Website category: game
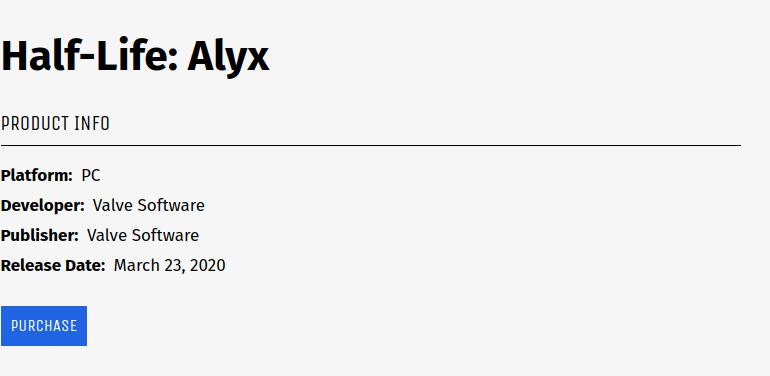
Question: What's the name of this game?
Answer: Half-Life: Alyx

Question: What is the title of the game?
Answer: Half-Life: Alyx

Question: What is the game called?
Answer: Half-Life: Alyx

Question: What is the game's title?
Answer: Half-Life: Alyx

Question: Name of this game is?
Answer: Half-Life: Alyx

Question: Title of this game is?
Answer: Half-Life: Alyx

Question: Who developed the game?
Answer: Valve Software

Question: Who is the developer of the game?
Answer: Valve Software

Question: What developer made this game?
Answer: Valve Software

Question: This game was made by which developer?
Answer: Valve Software

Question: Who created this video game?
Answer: Valve Software

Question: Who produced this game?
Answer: Valve Software

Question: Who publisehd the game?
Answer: Valve Software

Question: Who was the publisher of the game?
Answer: Valve Software

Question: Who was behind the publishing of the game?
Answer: Valve Software

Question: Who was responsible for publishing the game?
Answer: Valve Software

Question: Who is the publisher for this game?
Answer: Valve Software

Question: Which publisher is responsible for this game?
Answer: Valve Software

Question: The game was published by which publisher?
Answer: Valve Software

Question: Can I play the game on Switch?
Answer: no

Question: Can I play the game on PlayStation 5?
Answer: no

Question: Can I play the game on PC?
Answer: yes

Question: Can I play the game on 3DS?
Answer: no

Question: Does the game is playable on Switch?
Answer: no

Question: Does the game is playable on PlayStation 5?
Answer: no

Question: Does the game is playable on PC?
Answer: yes

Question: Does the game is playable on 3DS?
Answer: no

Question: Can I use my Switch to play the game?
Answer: no

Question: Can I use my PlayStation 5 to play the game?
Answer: no

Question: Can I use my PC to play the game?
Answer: yes

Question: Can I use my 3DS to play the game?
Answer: no

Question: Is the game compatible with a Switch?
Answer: no

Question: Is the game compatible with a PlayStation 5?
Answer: no

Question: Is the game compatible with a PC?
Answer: yes

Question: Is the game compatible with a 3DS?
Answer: no